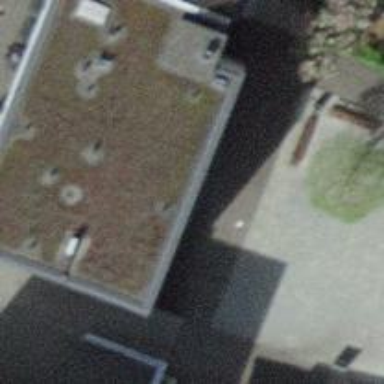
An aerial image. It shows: Library.